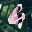
Label: 6